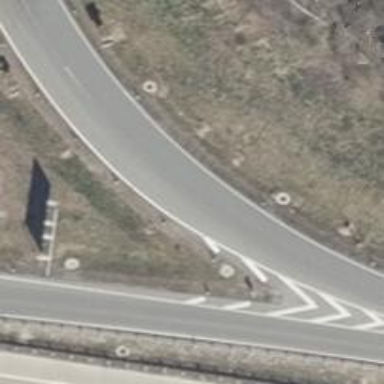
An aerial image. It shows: Asphalt motorway link.